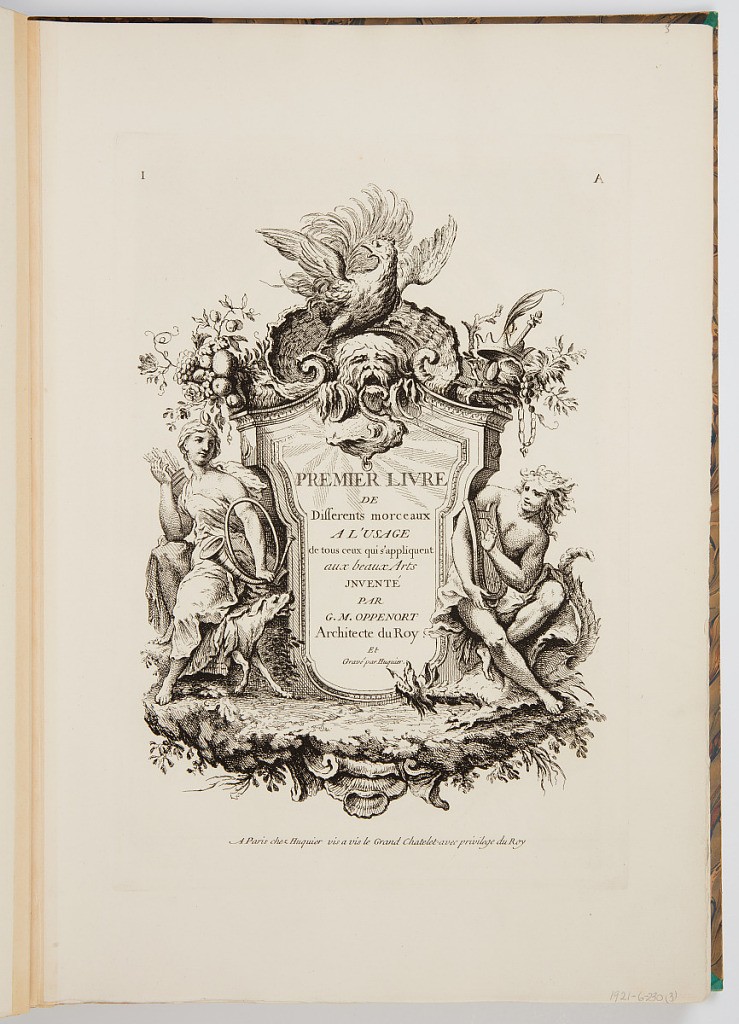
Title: Title Page
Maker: Gilles-Marie Oppenord, French, 1672–1742
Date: ca. 1900
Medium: Photomechanical print
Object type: Bound print
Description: Architectural cartouche with the series title printed in the center. The plate is  numbered but not signed.